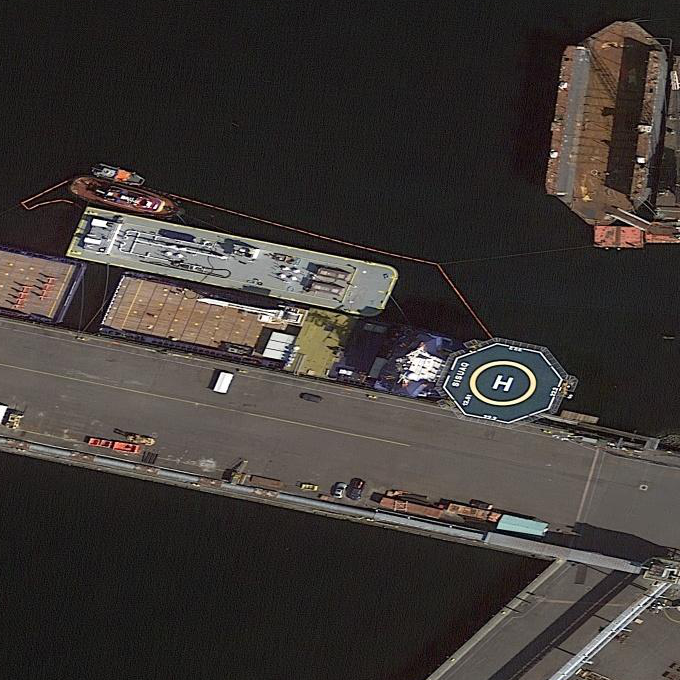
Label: civil